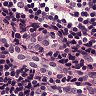
Metastatic tissue present: yes